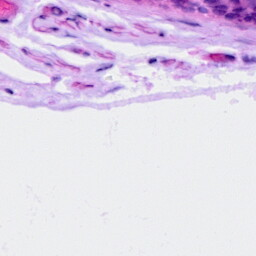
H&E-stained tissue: Ovarian